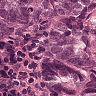
Metastatic tissue present: yes